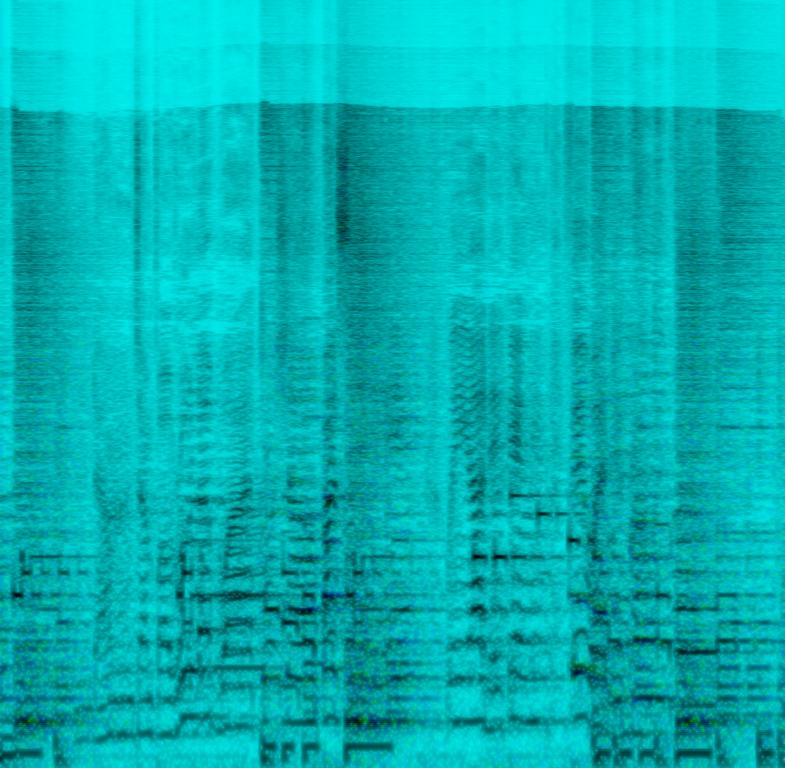
The Reggae/Dub song features a subtle funky electric guitar melody with echoing guitar pedal effects on, punchy snare, soft kick hits, groovy bass and shimmering cymbals, while the wide harmonizing male vocals are singing over it. It sounds easygoing and chill, like something you would listen to on a beautiful Sunday afternoon.